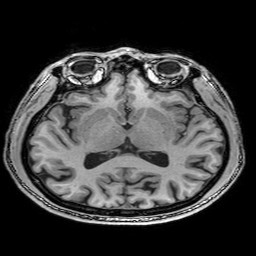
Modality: T1w
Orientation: coronal
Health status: healthy
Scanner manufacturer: philips
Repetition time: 0.007593 s
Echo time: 0.00353 s